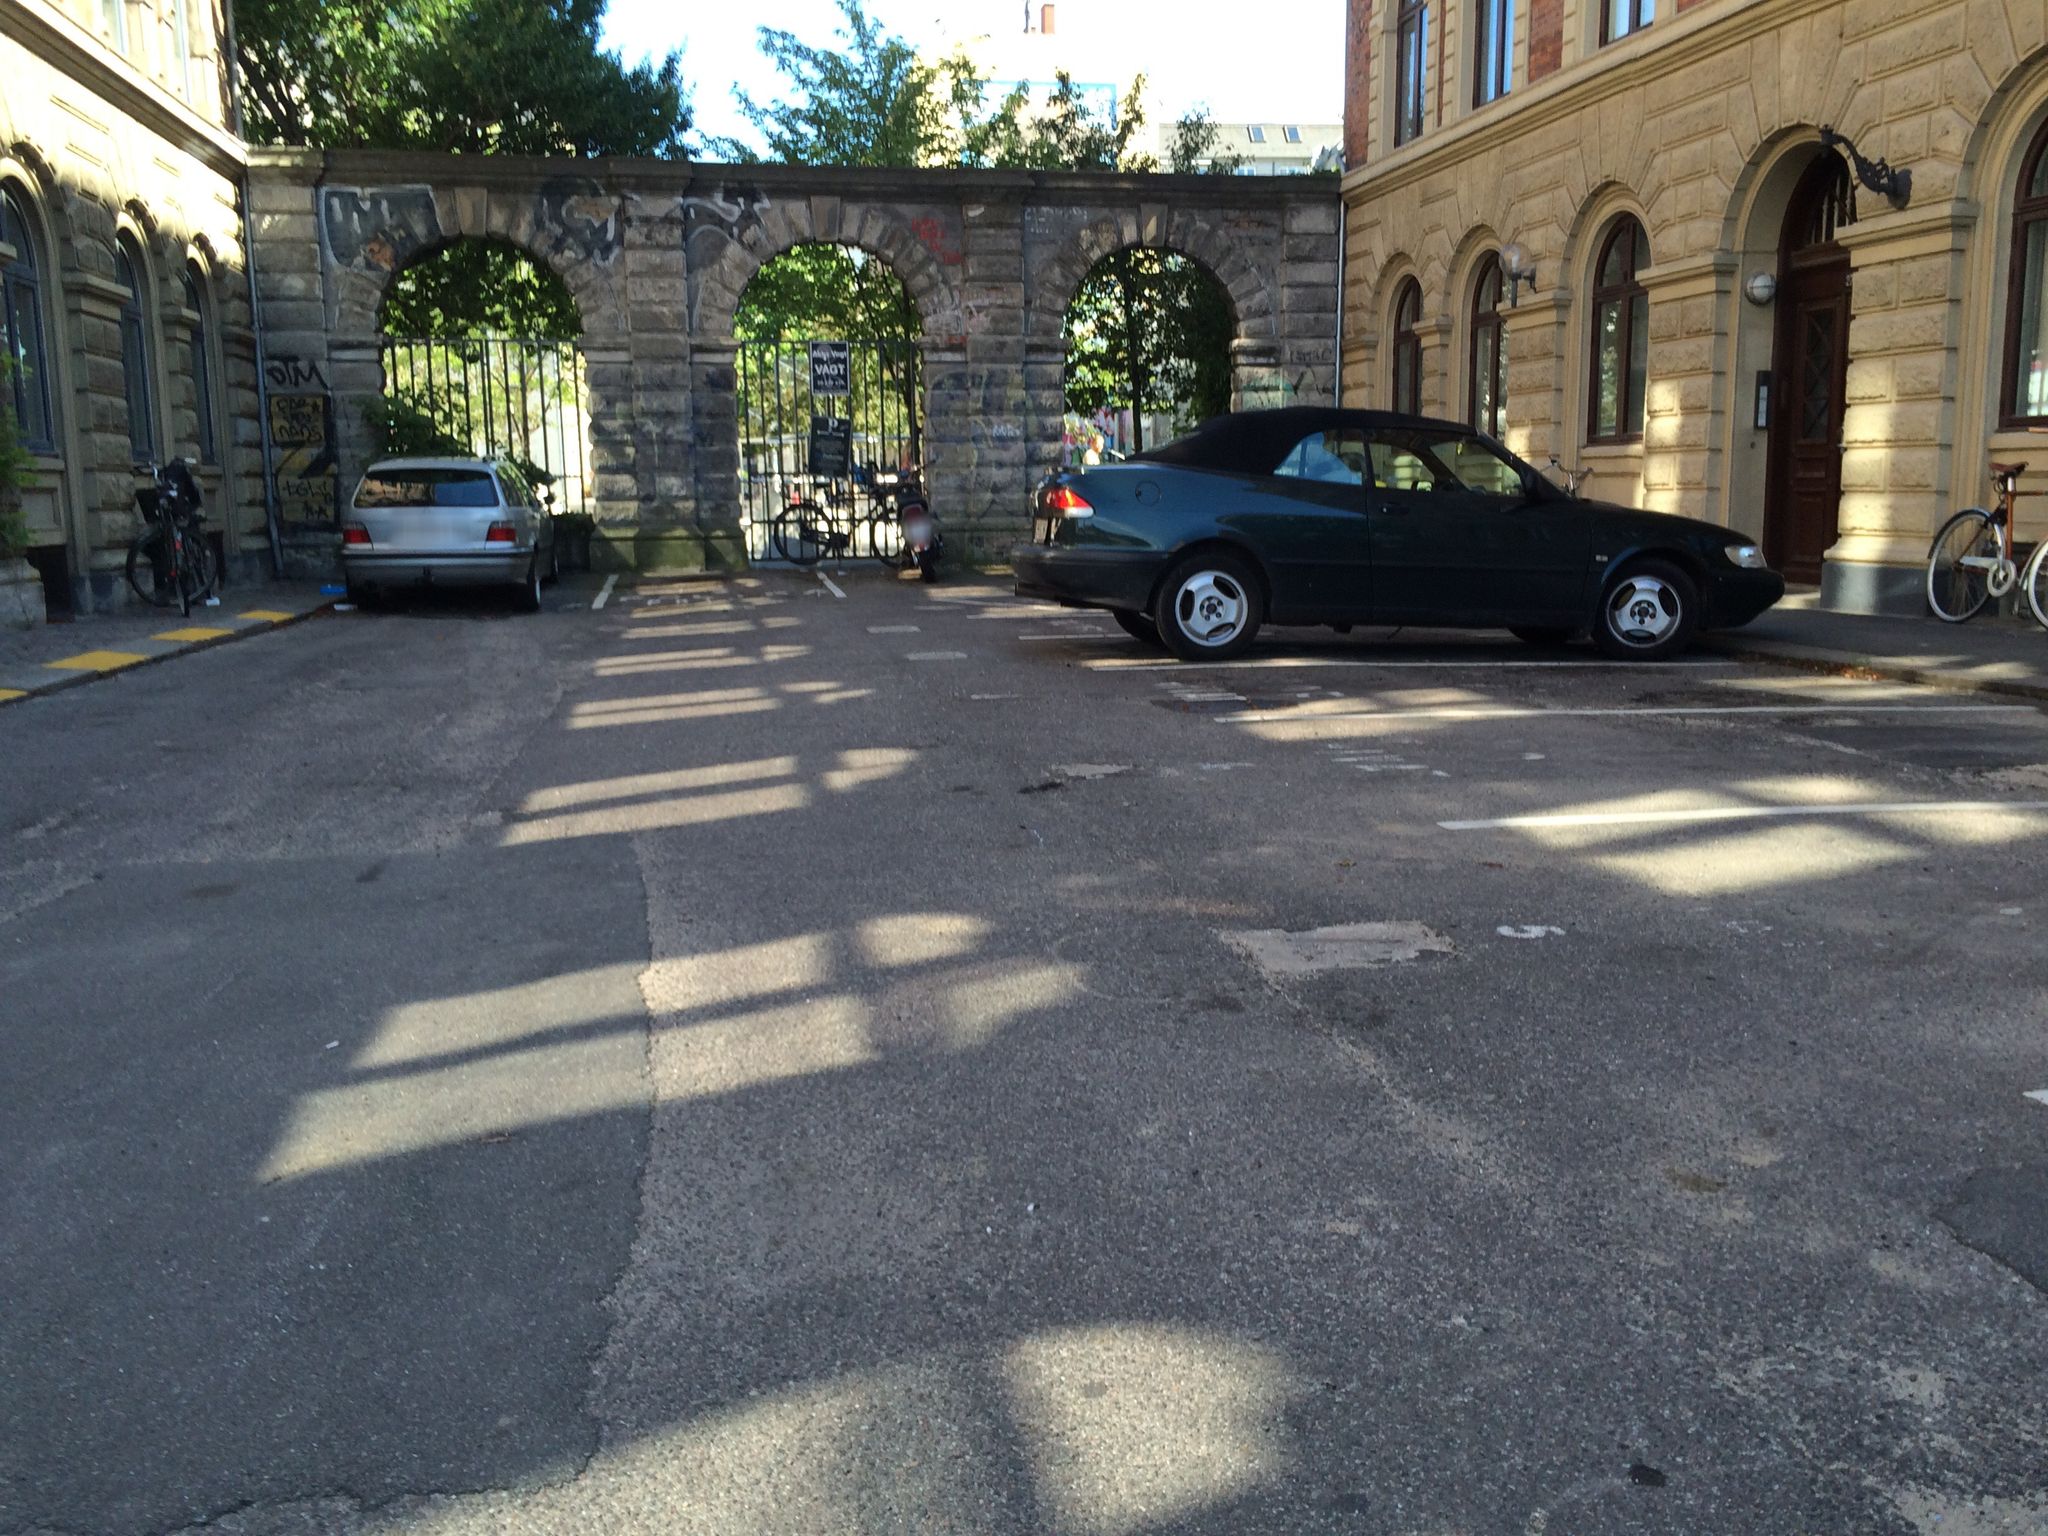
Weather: clear
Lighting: day
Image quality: good
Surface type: walking surface
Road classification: service, footway, residential
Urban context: urban centre
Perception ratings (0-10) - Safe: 4.06, Lively: 7.81, Beautiful: 8.74, Boring: 6.13, Depressing: 2.91, Wealthy: 7.77